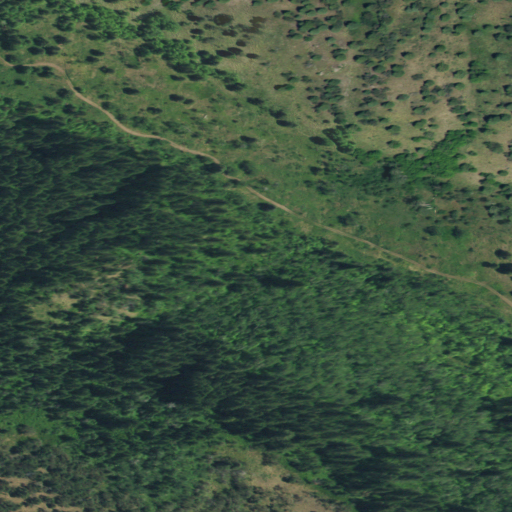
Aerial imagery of valley in Idaho named Cromwell Canyon containing evergreen forest, shrub, and deciduous forest